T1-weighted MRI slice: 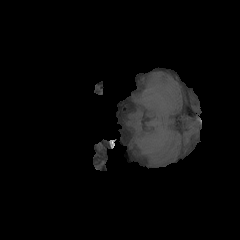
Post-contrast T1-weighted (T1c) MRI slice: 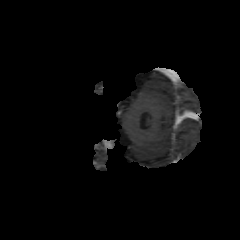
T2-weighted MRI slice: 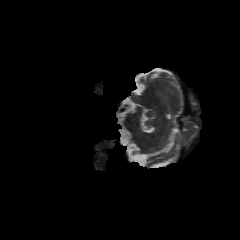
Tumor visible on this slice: no